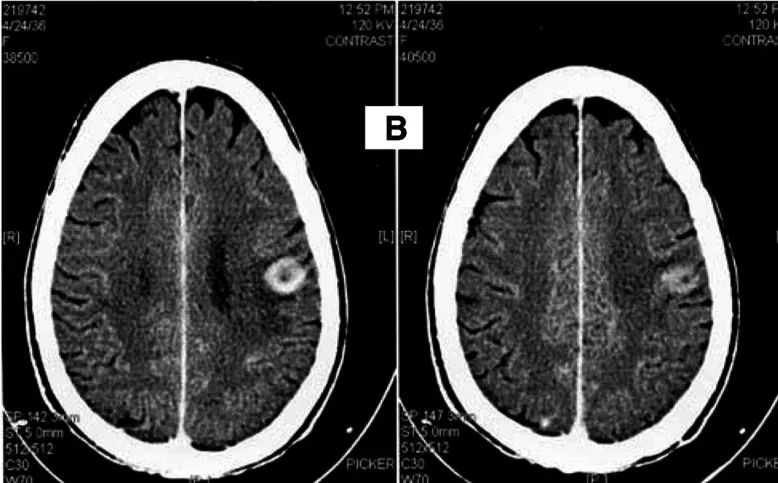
After 3 months of ZD1839 therapy Brain metastasis from NSCLC responding to ZD 1839 therapy. This patient has been pretreated with three lines of chemotherapy including platinum and taxanes, and received ZD 1839 after whole-brain radiotherapy failure.
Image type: radiology (ct)